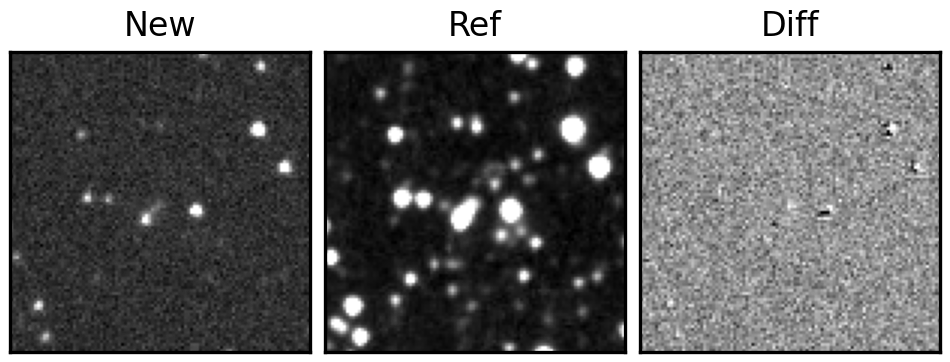
Label: real